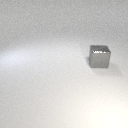
large gray metal cube